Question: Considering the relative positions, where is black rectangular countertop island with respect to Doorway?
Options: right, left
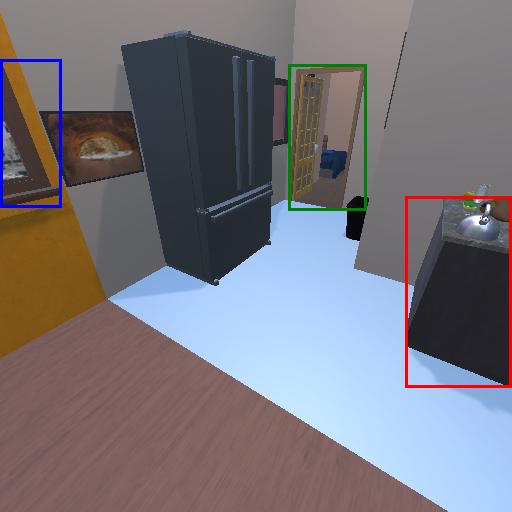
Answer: right